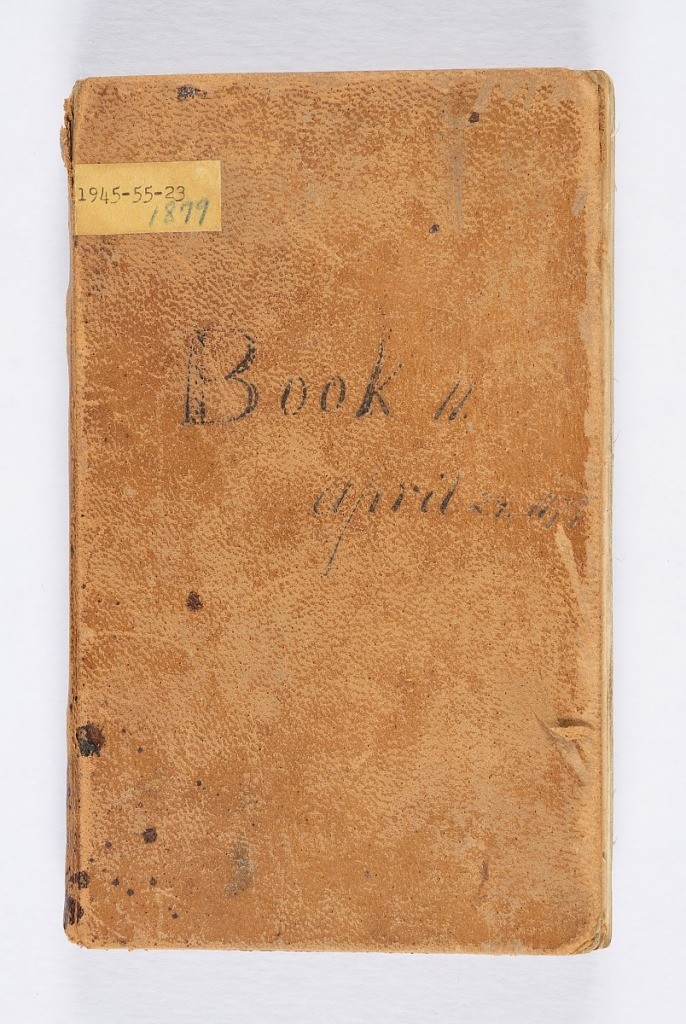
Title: Printer's sample book
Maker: Old Pacific Print Works, Lawrence, MA, USA
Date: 1879
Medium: cardboard, leather, paper, cotton
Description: Small notebook with handwritten formulas for dyestuffs for printed textiles. Contains 183 samples of printed fabrics, mostly floral patterns.